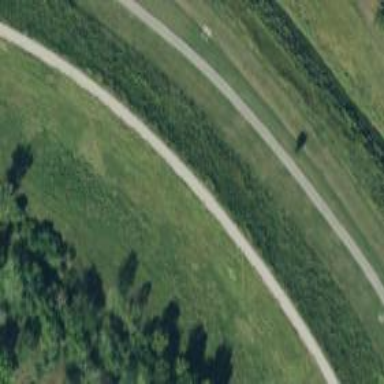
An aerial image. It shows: Track road passing through embankment near dam.